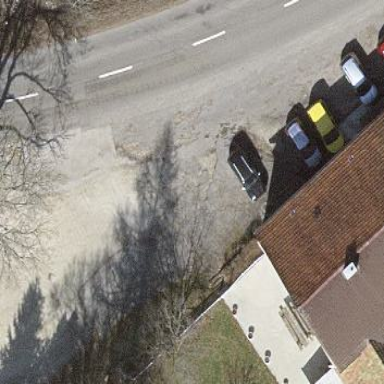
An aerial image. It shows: Parking area.